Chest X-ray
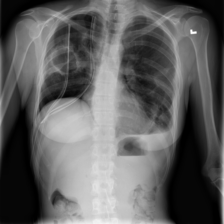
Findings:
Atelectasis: negative
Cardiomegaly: negative
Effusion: negative
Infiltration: negative
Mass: positive
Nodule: negative
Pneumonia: negative
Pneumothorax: positive
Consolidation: negative
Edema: negative
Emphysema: negative
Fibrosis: negative
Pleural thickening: negative
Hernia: negative